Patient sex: M
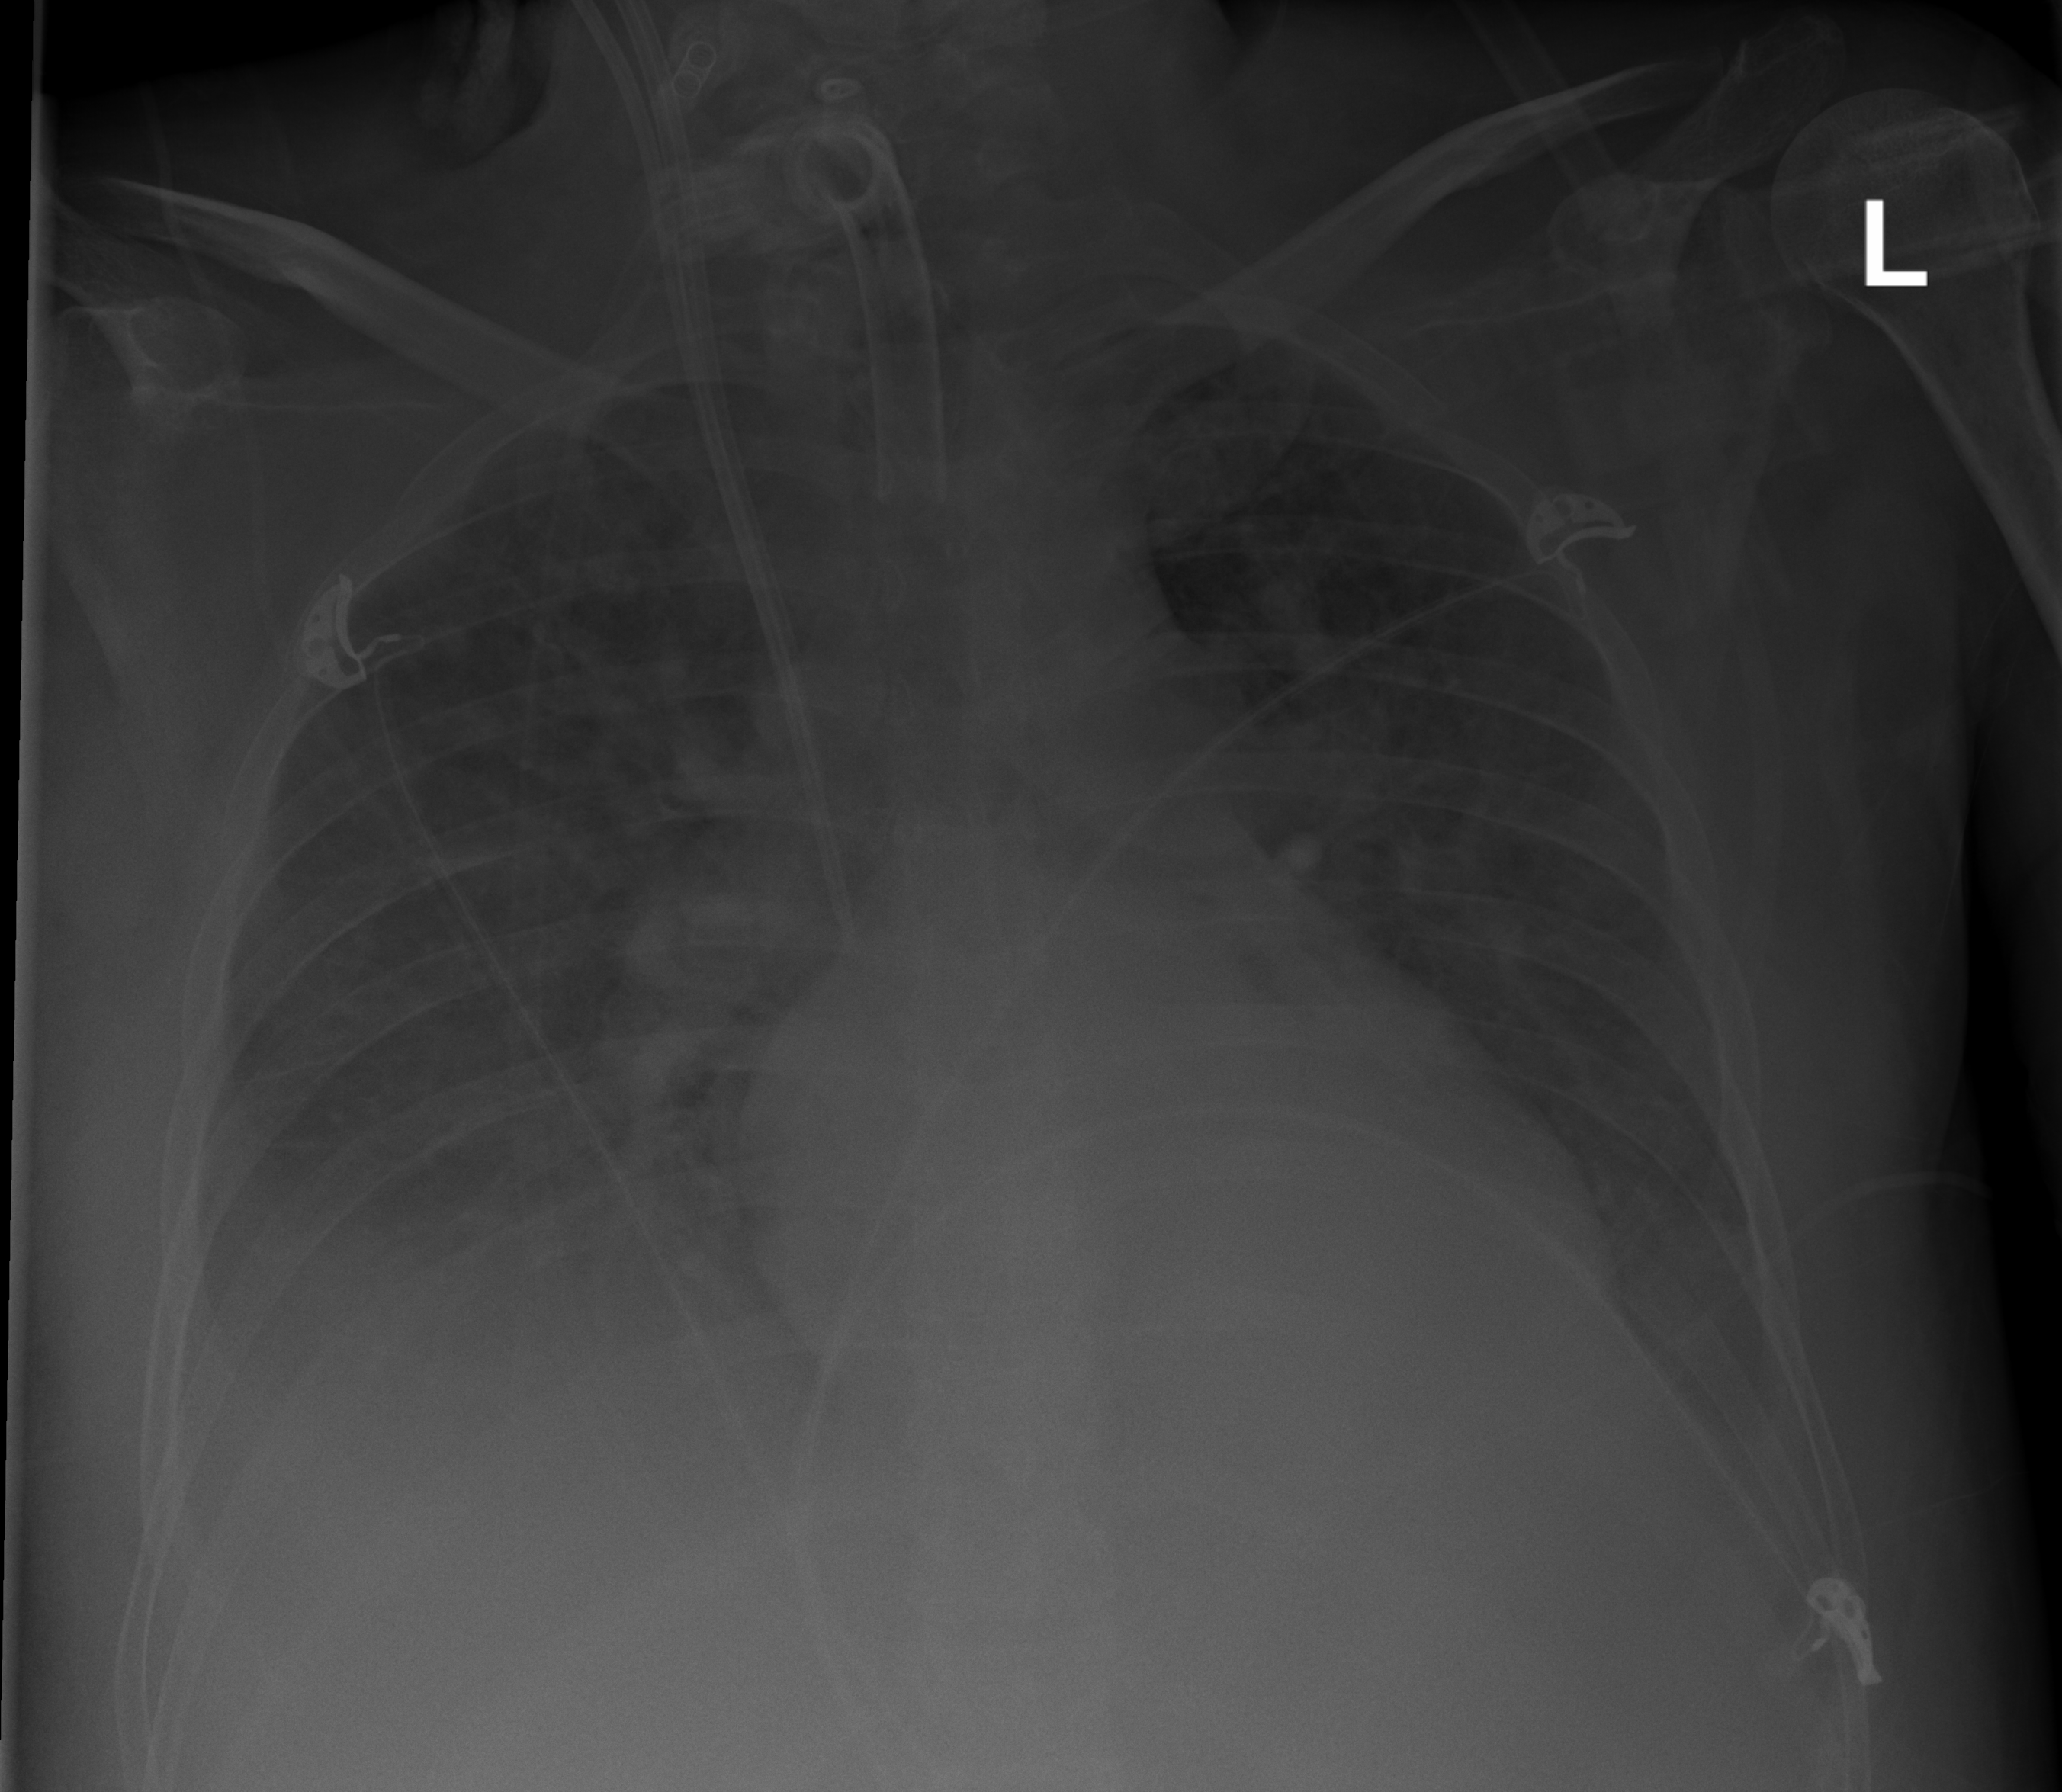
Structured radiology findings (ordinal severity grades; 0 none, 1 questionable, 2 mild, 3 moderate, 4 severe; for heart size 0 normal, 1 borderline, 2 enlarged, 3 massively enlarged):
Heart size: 1
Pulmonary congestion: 2
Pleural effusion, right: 3
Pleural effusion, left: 2
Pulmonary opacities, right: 3
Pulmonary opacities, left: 2
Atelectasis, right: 3
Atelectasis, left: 3